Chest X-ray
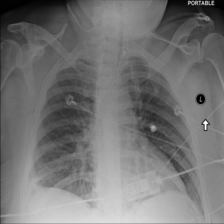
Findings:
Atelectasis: negative
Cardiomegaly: negative
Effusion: negative
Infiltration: negative
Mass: negative
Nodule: negative
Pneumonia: negative
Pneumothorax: negative
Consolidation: negative
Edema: negative
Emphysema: negative
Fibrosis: negative
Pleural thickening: negative
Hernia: negative